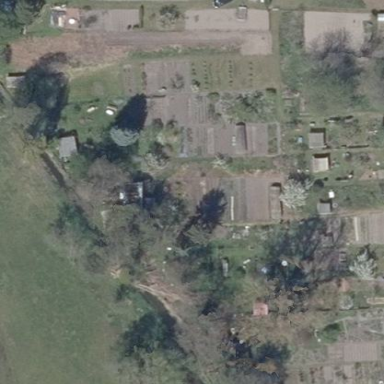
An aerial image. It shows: Area designated for allotments.